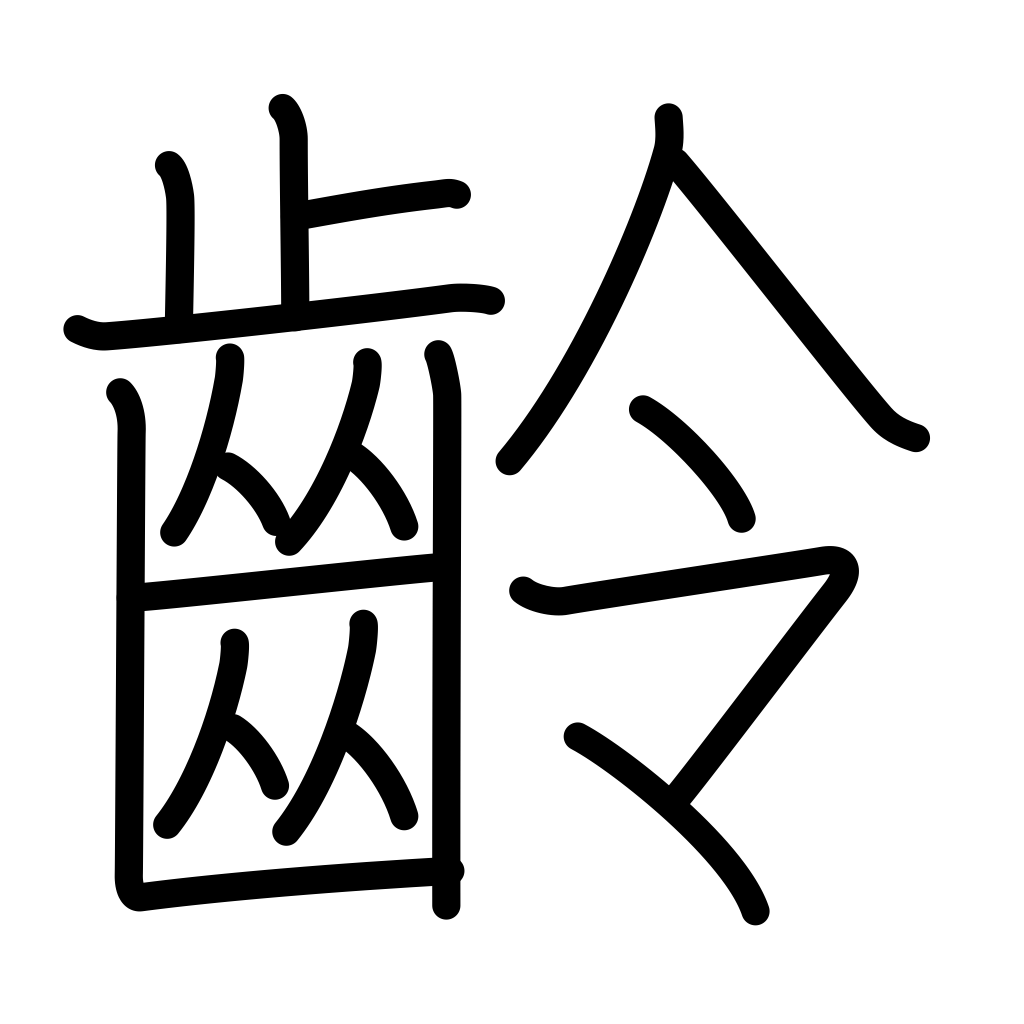
Meaning: age